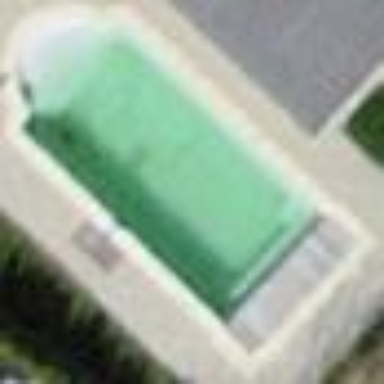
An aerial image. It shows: Outdoor swimming pool located in leisure land.